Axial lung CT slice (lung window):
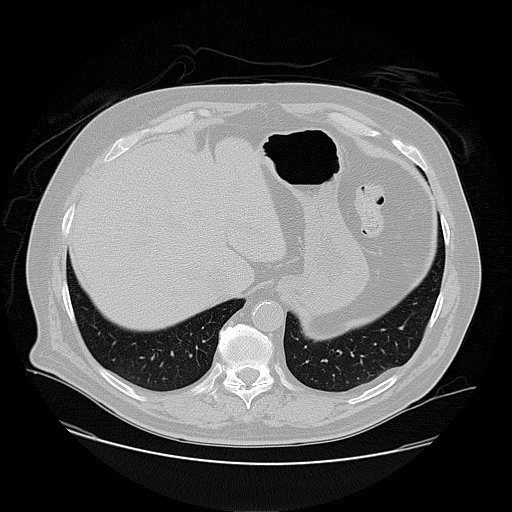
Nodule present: no